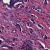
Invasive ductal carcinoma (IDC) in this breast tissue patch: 1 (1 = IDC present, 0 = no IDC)